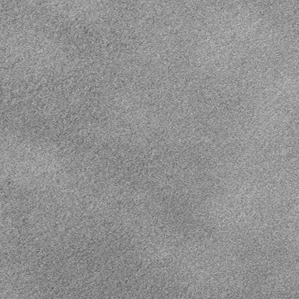
Label: frost